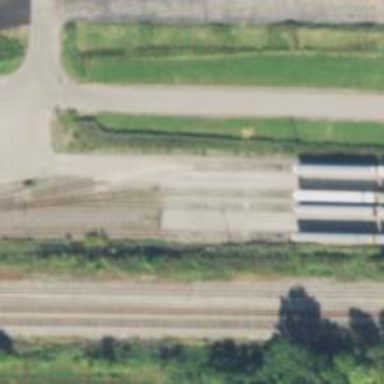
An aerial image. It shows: Railway yard.